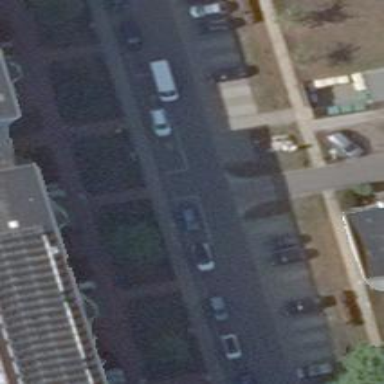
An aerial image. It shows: Paved residential road.